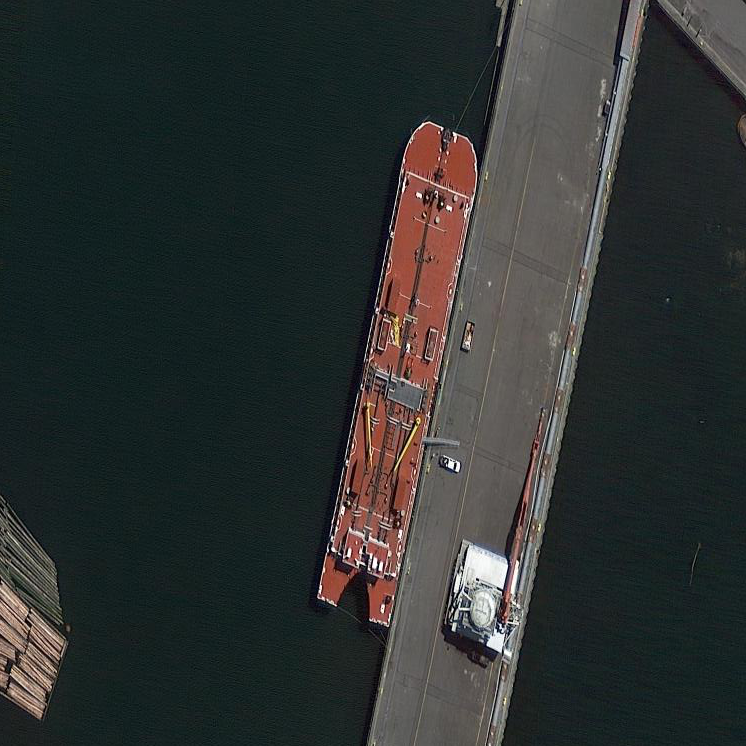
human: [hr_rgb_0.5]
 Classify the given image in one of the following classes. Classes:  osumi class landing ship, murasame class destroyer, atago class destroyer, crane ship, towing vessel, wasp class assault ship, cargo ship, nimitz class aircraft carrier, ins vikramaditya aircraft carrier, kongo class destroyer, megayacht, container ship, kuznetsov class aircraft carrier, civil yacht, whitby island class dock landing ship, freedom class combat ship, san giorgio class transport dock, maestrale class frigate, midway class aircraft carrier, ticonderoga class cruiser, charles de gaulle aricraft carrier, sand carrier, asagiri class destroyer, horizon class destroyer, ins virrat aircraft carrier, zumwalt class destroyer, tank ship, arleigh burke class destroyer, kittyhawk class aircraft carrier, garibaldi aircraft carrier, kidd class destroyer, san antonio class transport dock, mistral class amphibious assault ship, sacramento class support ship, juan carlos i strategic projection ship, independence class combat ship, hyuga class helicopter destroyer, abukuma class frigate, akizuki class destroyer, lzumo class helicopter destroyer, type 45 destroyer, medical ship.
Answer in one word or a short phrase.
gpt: Tank ship